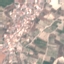
Land use / land cover: PermanentCrop